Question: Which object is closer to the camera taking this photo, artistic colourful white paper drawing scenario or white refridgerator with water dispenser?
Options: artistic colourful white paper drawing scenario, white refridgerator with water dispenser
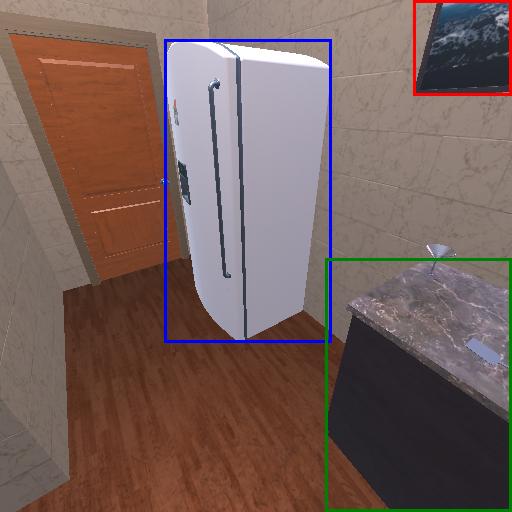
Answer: artistic colourful white paper drawing scenario